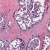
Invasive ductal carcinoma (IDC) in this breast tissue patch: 1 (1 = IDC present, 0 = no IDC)